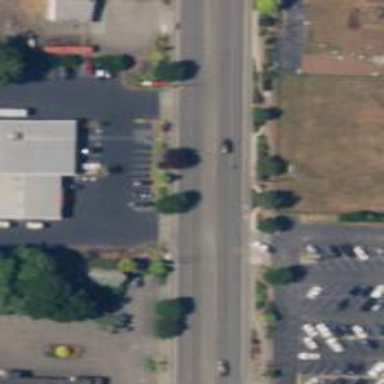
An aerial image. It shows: Secondary road with asphalt surface.